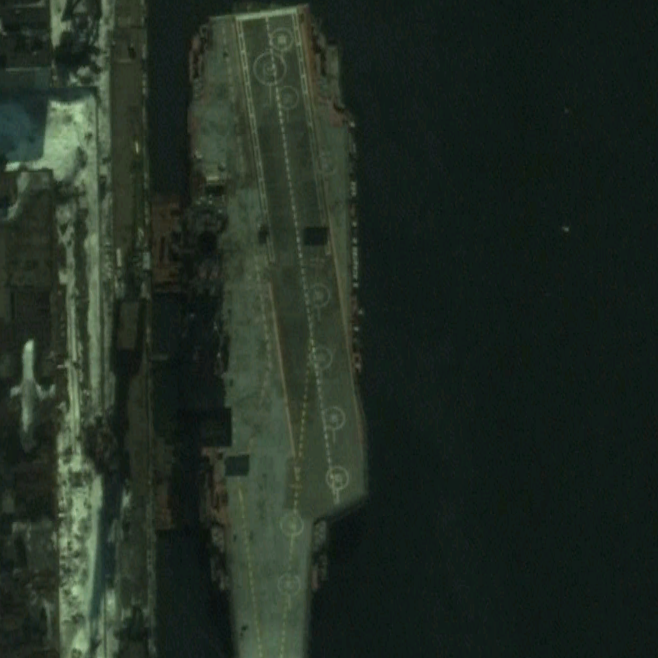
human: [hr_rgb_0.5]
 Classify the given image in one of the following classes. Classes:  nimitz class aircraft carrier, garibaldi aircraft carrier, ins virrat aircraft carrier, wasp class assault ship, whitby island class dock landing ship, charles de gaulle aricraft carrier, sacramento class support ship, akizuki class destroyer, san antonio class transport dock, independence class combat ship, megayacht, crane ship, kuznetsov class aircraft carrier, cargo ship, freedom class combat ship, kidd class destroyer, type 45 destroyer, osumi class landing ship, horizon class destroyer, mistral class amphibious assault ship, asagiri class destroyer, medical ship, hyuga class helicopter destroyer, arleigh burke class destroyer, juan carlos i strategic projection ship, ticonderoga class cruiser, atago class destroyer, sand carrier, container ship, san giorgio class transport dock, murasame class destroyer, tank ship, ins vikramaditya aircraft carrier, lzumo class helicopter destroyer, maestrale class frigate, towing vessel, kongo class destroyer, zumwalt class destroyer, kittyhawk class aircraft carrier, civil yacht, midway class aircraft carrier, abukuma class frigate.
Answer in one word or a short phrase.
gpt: Kuznetsov class aircraft carrier